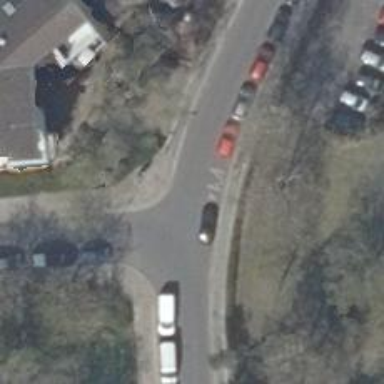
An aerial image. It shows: Unmarked crossing on the road.